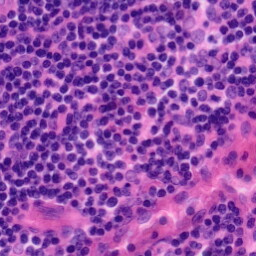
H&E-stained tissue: Tonsil